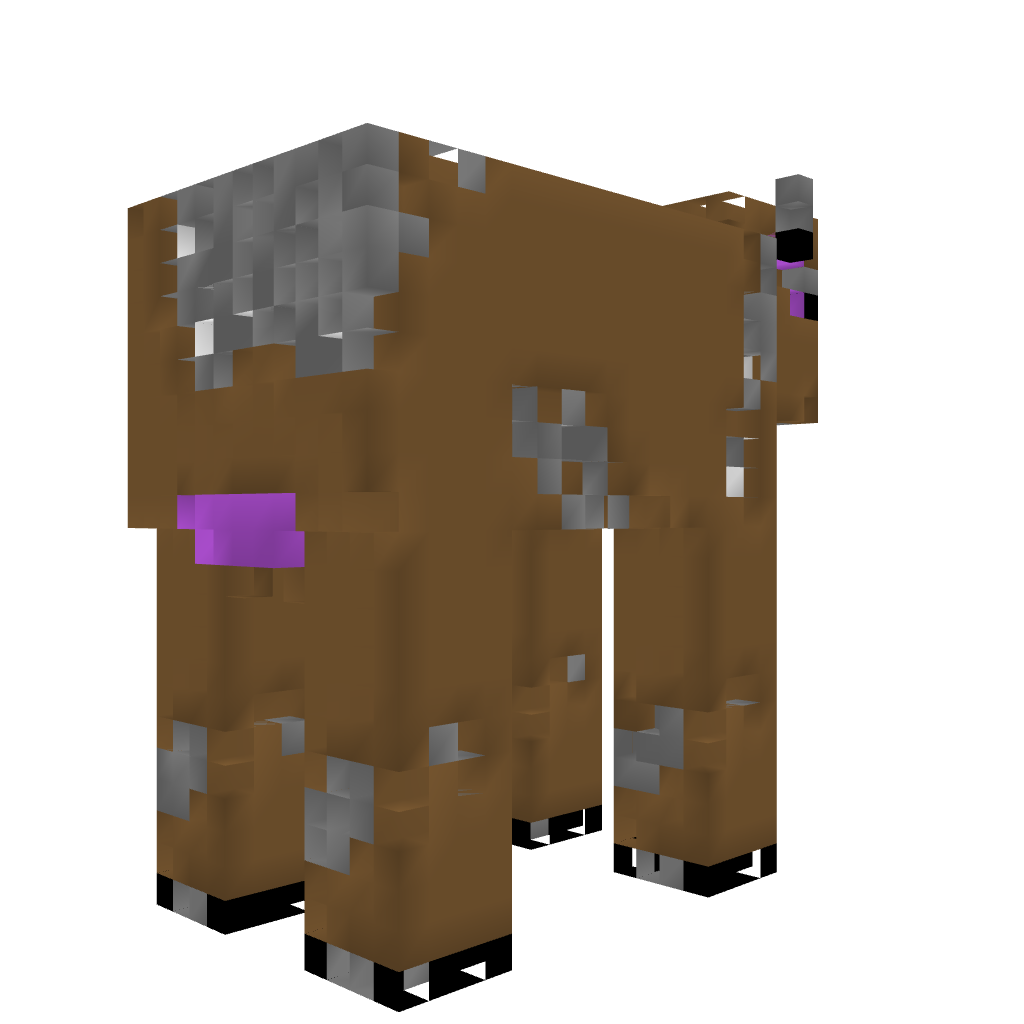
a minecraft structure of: It's a Cow. high quality